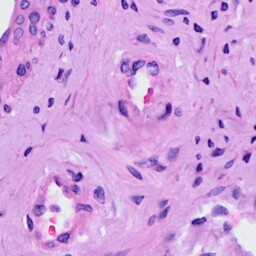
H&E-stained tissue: Cervix